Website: apple
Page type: customer-info-address
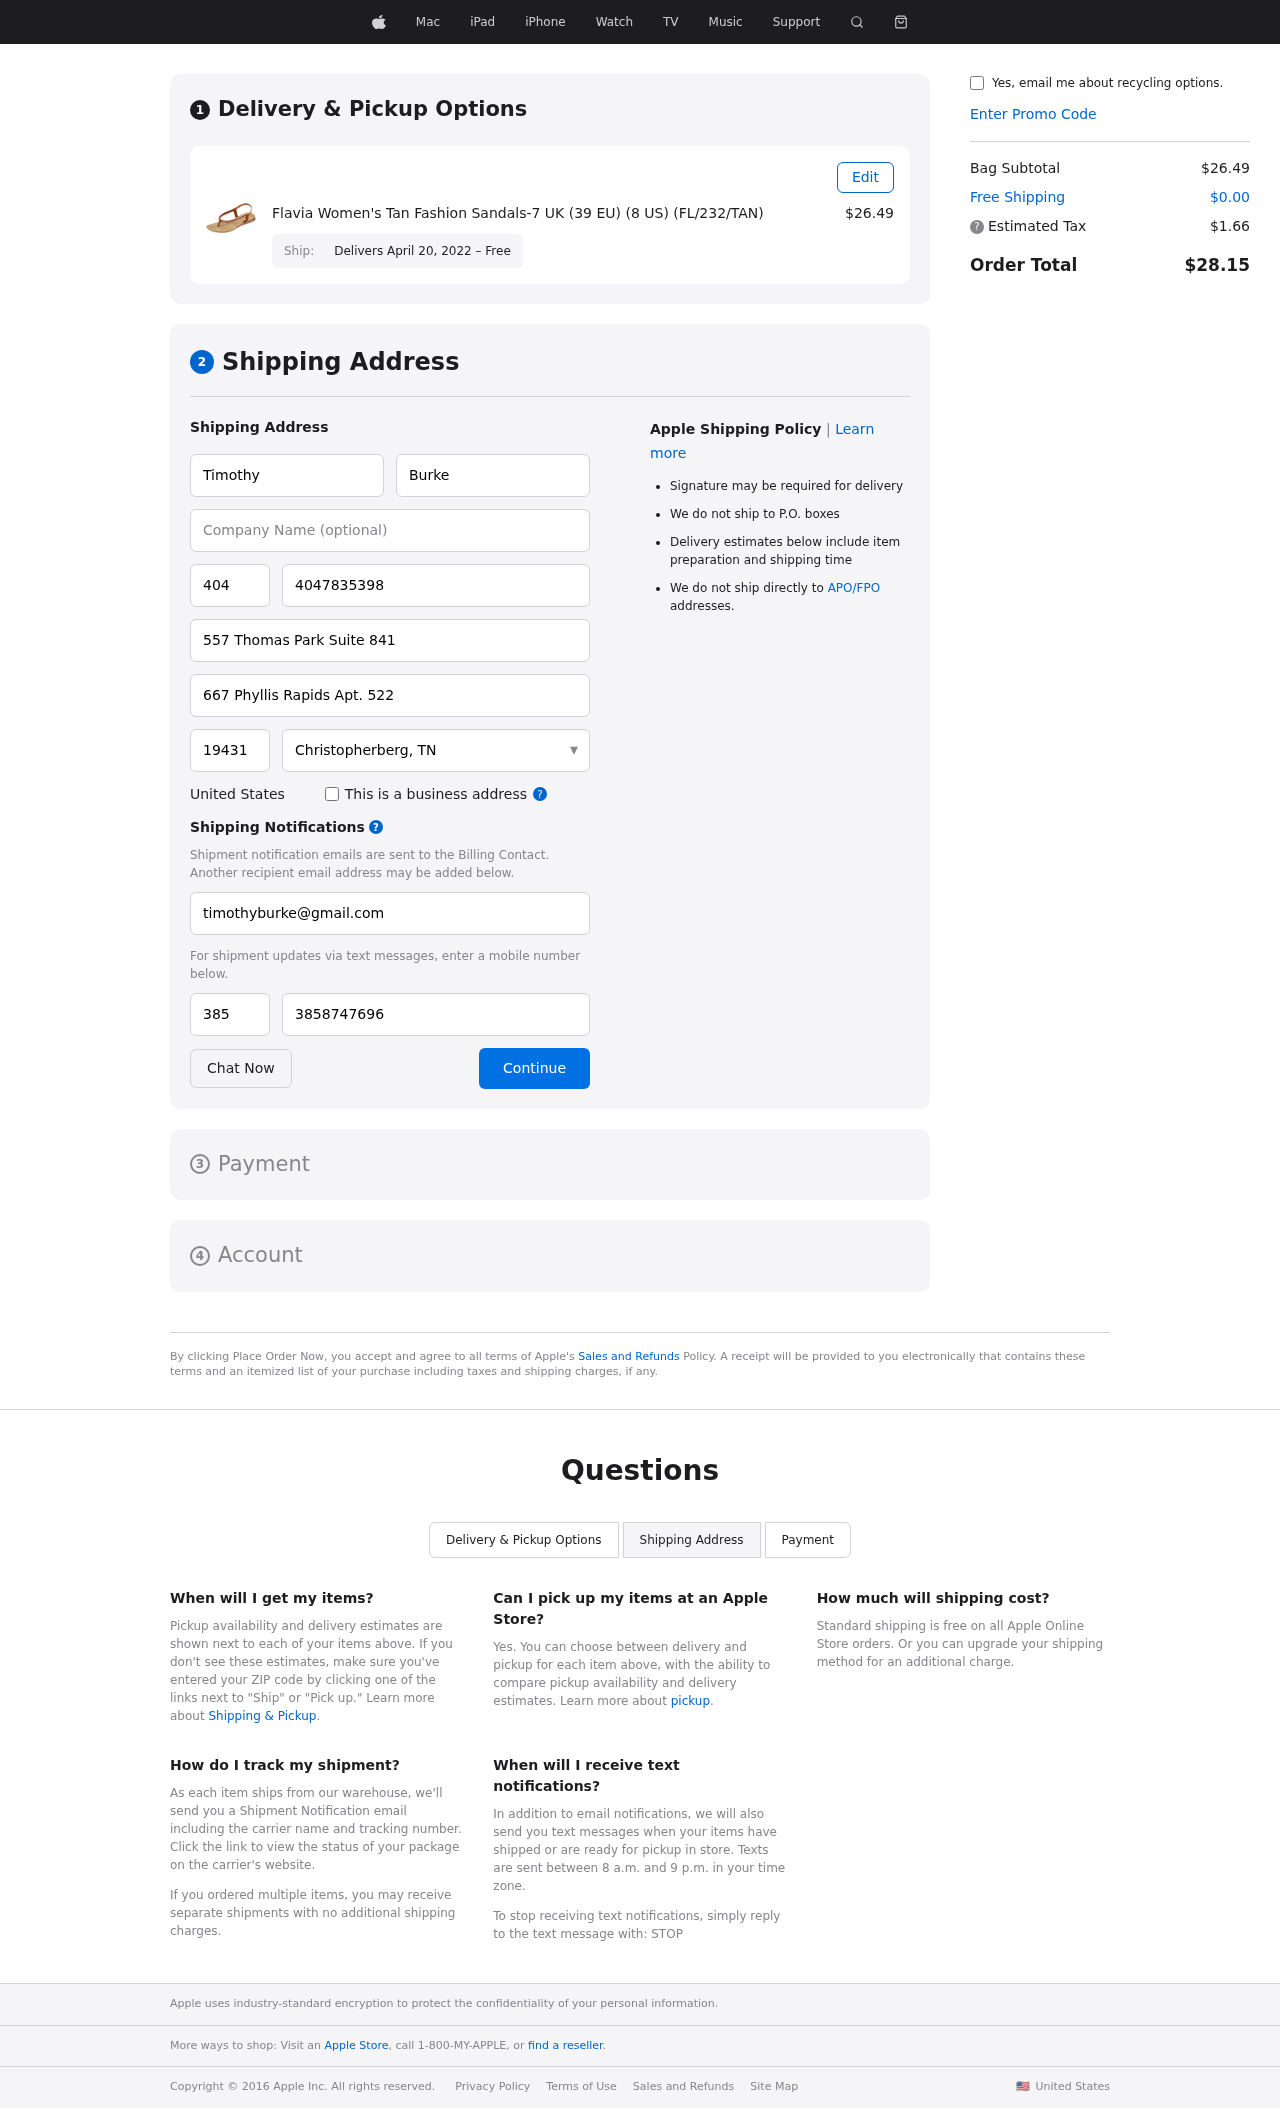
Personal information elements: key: PII_CITY_STATE
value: Christopherberg, TN
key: PII_COUNTRY
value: United States
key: PII_EMAIL
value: timothyburke@gmail.com
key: PII_FIRSTNAME
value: Timothy
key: PII_LASTNAME
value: Burke
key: PII_PHONE
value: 4047835398
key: PII_PHONE_ALT
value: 3858747696
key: PII_PHONE_ALT_AREA
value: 385
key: PII_PHONE_AREA
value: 404
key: PII_POSTCODE
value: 19431
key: PII_STREET
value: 557 Thomas Park Suite 841
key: PII_STREET2
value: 667 Phyllis Rapids Apt. 522
Product elements: key: PRODUCT1_NAME
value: Flavia Women's Tan Fashion Sandals-7 UK (39 EU) (8 US) (FL/232/TAN)
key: PRODUCT1_PRICE
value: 26.49
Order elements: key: ORDER_DELIVERY_DATE
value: Delivers April 20, 2022 – Free
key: ORDER_SUBTOTAL
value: $26.49
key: ORDER_SHIPPING_COST
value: $0.00
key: ORDER_TAX
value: $1.66
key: ORDER_TOTAL
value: $28.15